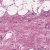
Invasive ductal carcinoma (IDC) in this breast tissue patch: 0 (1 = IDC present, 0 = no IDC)